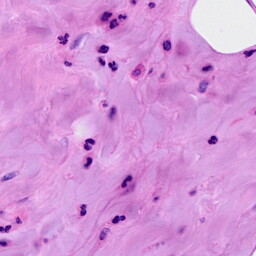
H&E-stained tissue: Breast